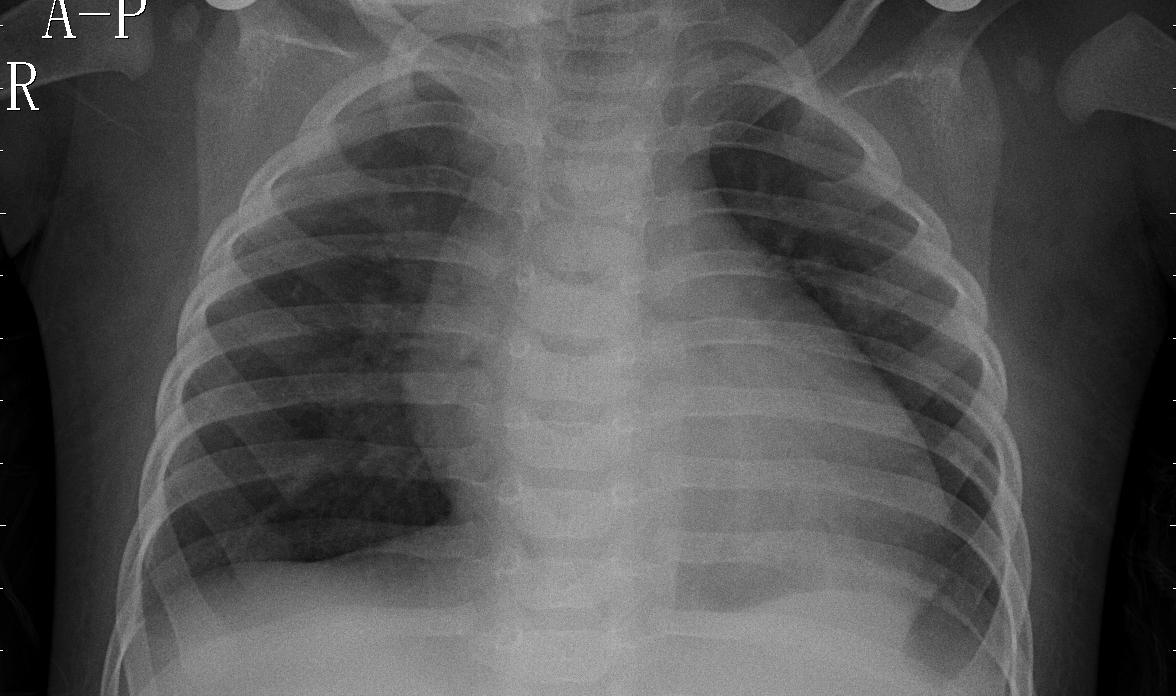
Diagnosis: PNEUMONIA